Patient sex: M
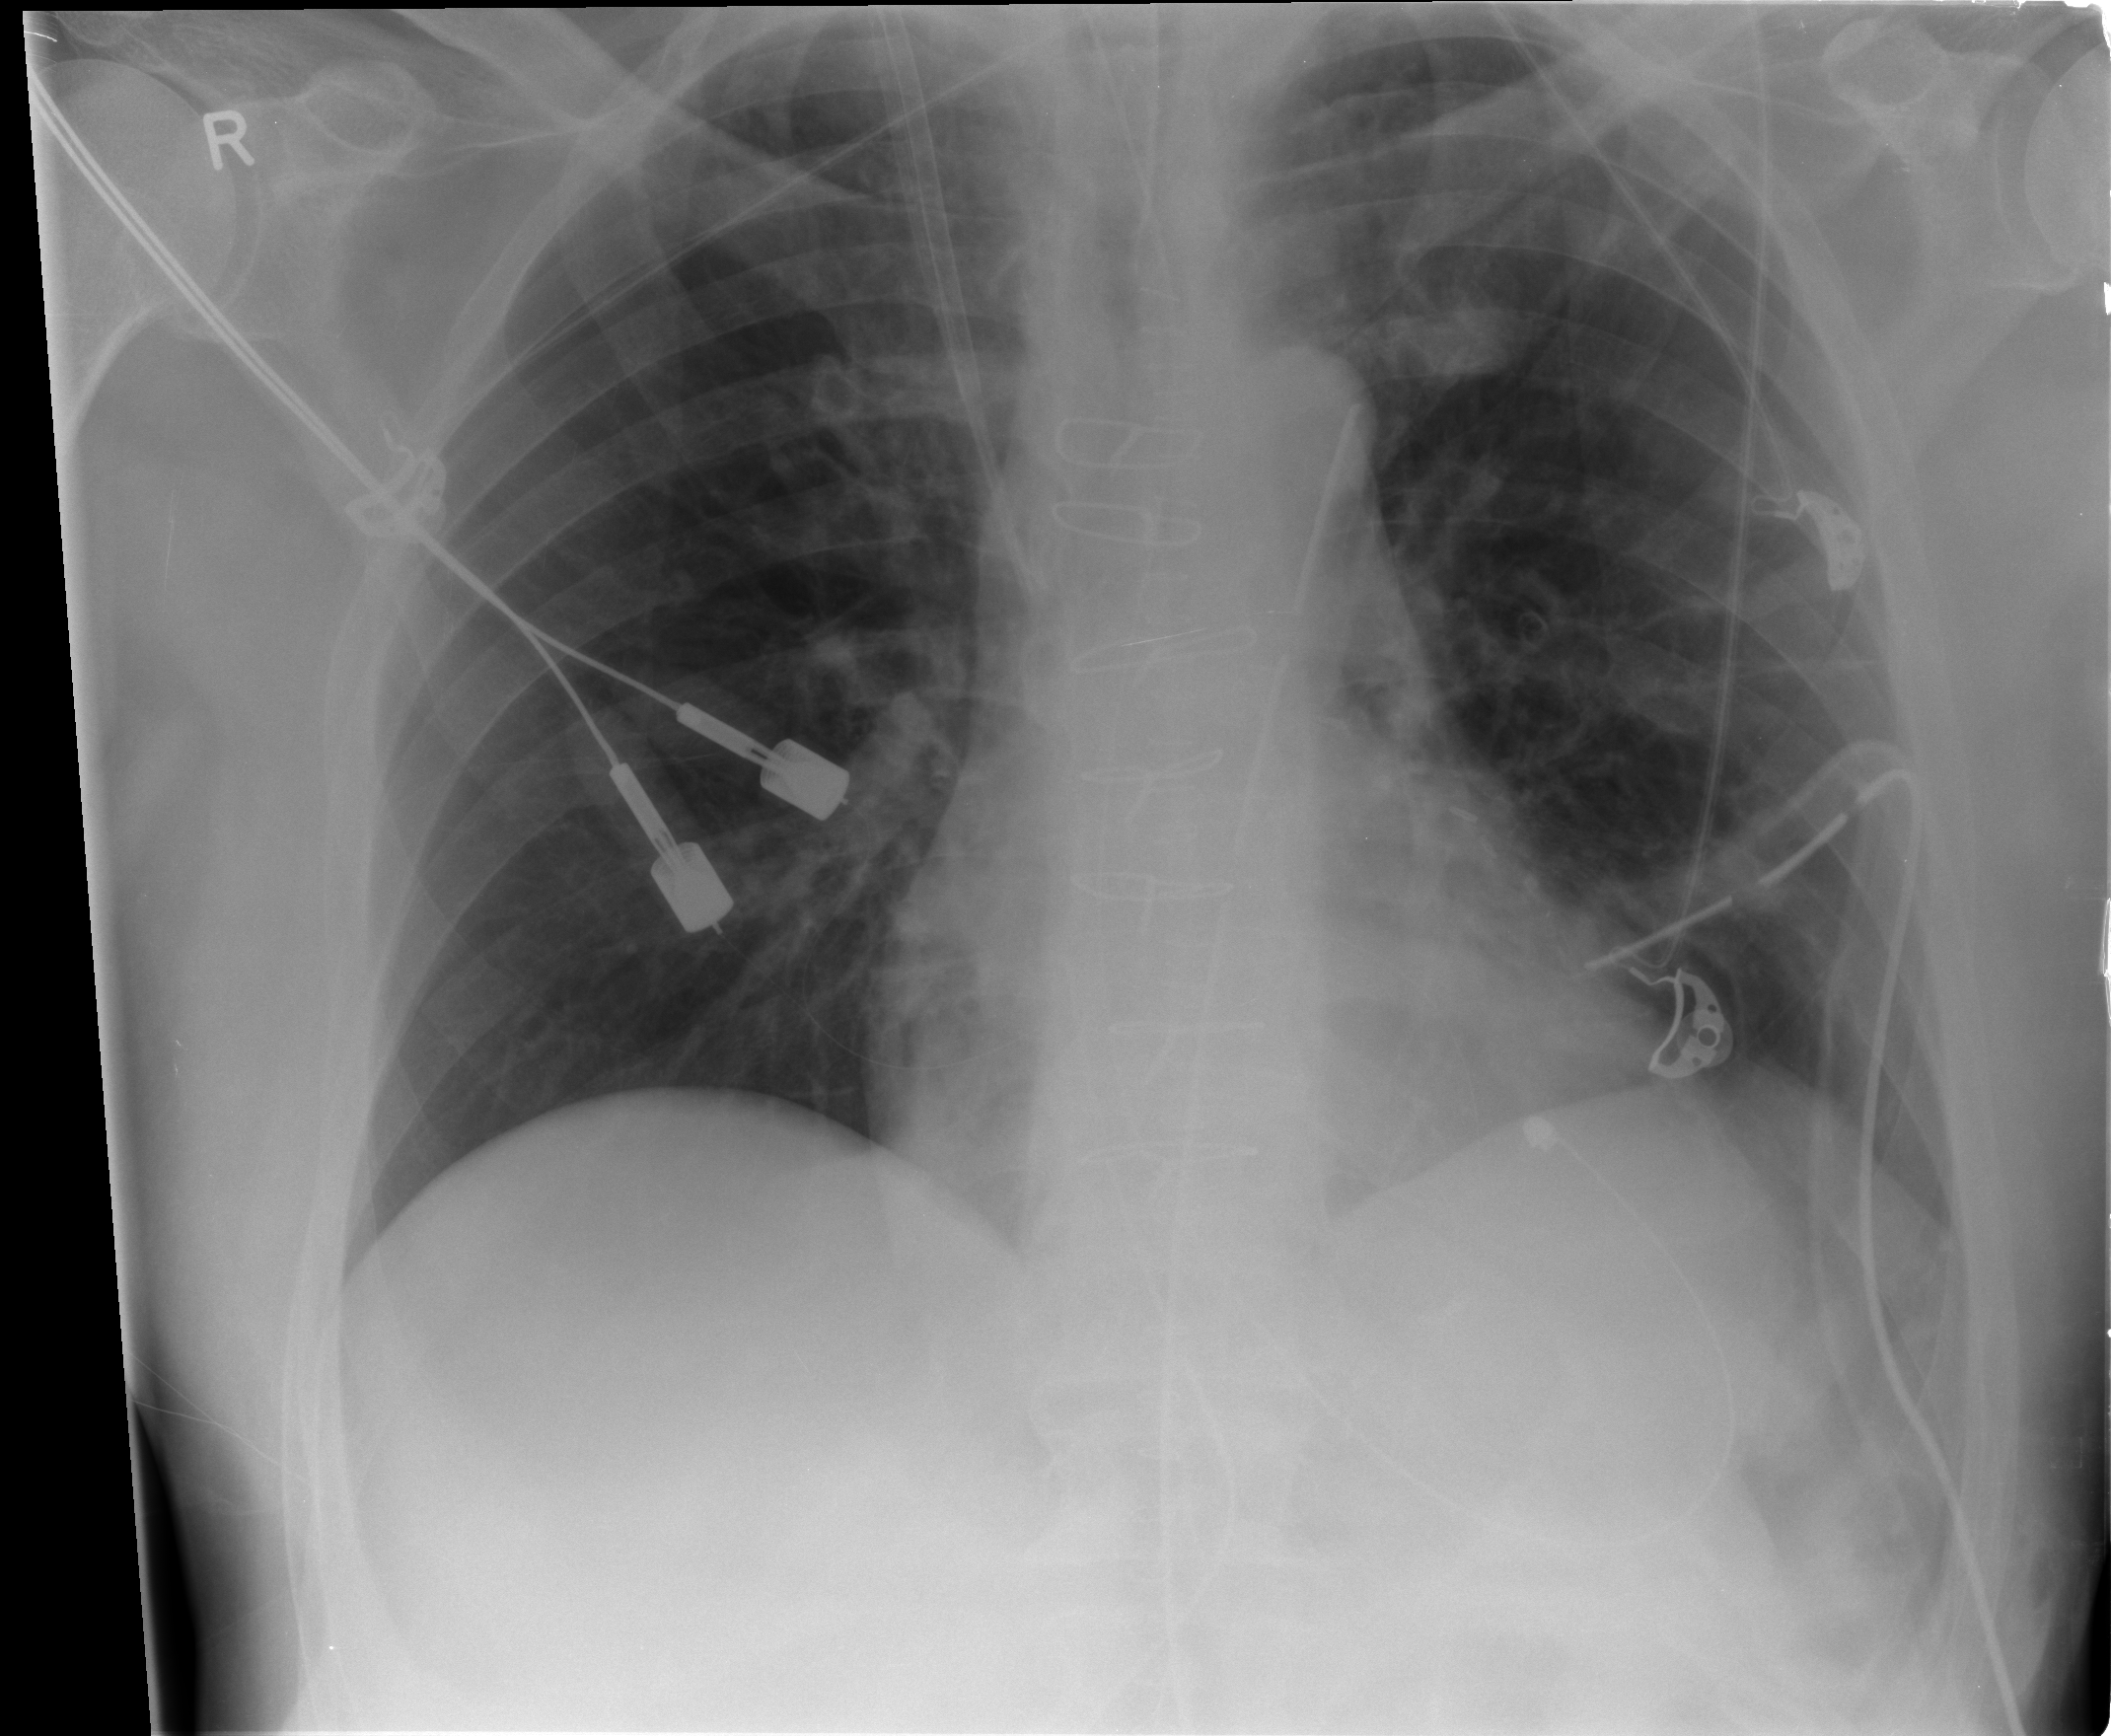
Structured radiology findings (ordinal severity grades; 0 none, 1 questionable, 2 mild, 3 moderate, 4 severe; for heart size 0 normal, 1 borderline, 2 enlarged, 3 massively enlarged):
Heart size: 0
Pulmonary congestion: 0
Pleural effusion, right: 0
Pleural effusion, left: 0
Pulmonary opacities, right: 0
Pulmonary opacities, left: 0
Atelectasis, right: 0
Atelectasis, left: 2